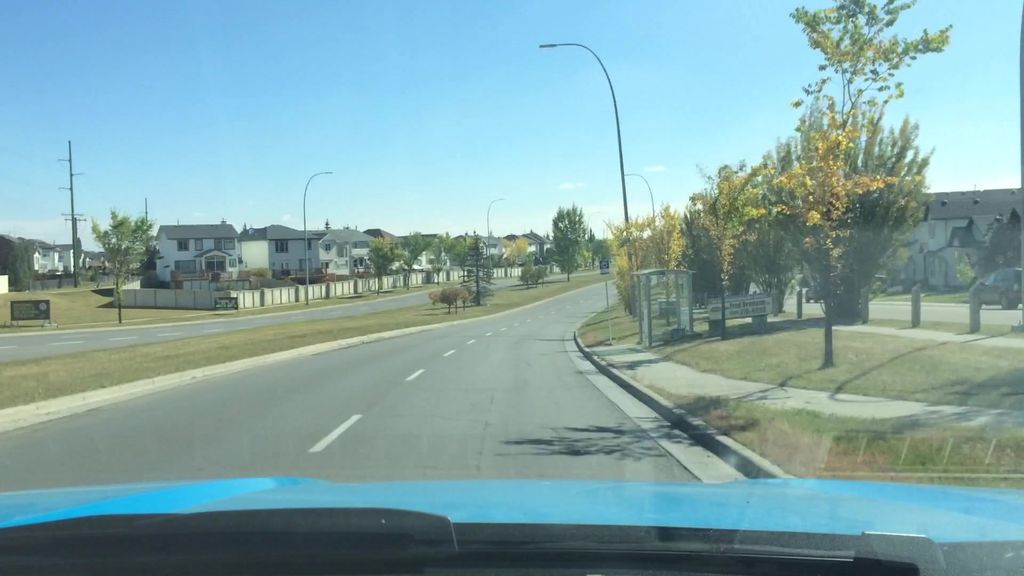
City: calgary